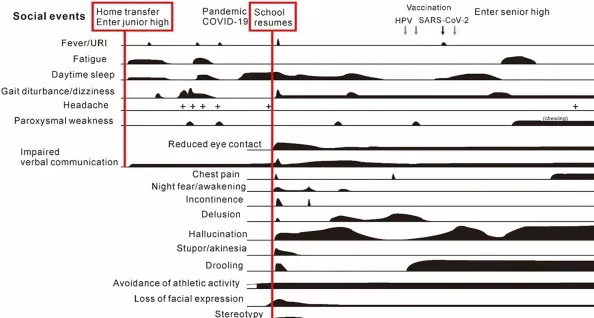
The clinical course of the patient. Periods of hospitalizations are shown at the top of the figure, below the charts of medication. Bottom: number of items satisfying the diagnostic criteria and/or scores on diagnostic scales for the childhood autoimmune encephalitis, autoimmune psychosis, and the NMDA receptor encephalitis, and for the catatonia, based on references. The patient's status was assessed at periods of (1) nonspecific complaints, reduced speech and unsteady gait, (2) on admission due to the catatonia syndrome, (3) on discharge after recovery from catatonic symptoms, (4) before administration of methylprednisolone, (5) after the third discharge, and (6) patient at age 14 years and 3 months. Psychosocial stressors preceding the first and second stage of illness are show in the red-flamed boxes. AE, autoimmune encephalitis; APZ, aripiprazole; BFCRS, Bush-Francis catatonia rating scale; ESC, escitalopram; IRDA, intermittent delta activity; mPSL, methylprednisolone; LOR, lorazepam; N, normal; NMDARE, anti-N-methyl-D-aspartate receptor encephalitis; RMT, ramelteon; WISC-V, Wechsler intelligence scores for children, fifth edition; WM, cerebral white matter.
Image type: chart (chart)